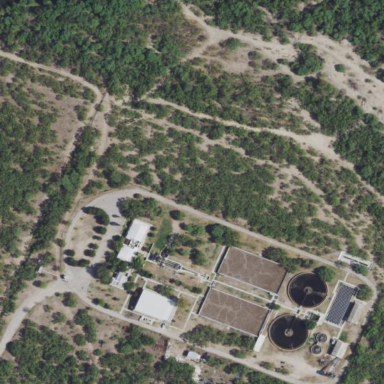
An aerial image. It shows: Wastewater plant.